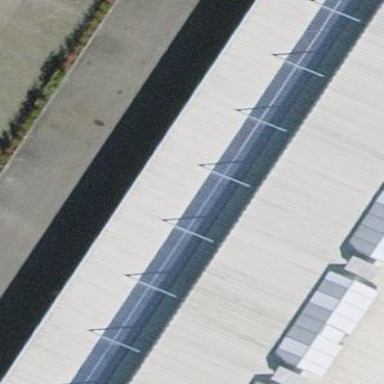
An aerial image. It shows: View of roof of building.